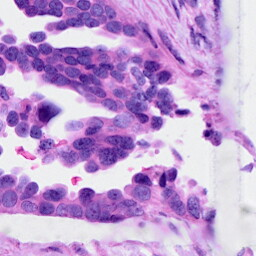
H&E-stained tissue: Ovarian